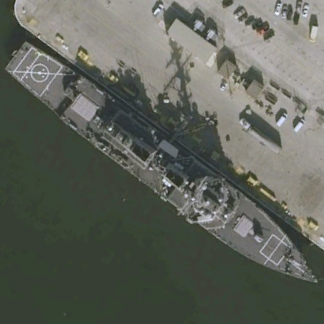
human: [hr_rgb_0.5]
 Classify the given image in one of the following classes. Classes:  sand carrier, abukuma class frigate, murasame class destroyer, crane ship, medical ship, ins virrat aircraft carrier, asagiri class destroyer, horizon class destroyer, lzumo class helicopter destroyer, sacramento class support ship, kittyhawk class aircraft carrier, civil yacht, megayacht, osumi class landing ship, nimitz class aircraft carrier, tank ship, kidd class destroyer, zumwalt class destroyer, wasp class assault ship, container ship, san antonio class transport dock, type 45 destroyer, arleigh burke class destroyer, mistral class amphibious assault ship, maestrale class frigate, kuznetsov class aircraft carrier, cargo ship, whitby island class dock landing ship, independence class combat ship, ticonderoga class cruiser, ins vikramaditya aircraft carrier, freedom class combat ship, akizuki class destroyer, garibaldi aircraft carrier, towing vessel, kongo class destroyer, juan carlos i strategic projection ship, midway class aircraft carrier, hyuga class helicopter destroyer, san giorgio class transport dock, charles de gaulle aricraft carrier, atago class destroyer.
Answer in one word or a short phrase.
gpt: Arleigh Burke class destroyer